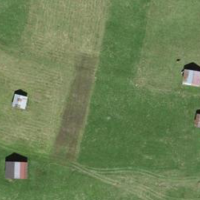
EUNIS habitat code: 25
Species observed at this site:
Campanula barbata